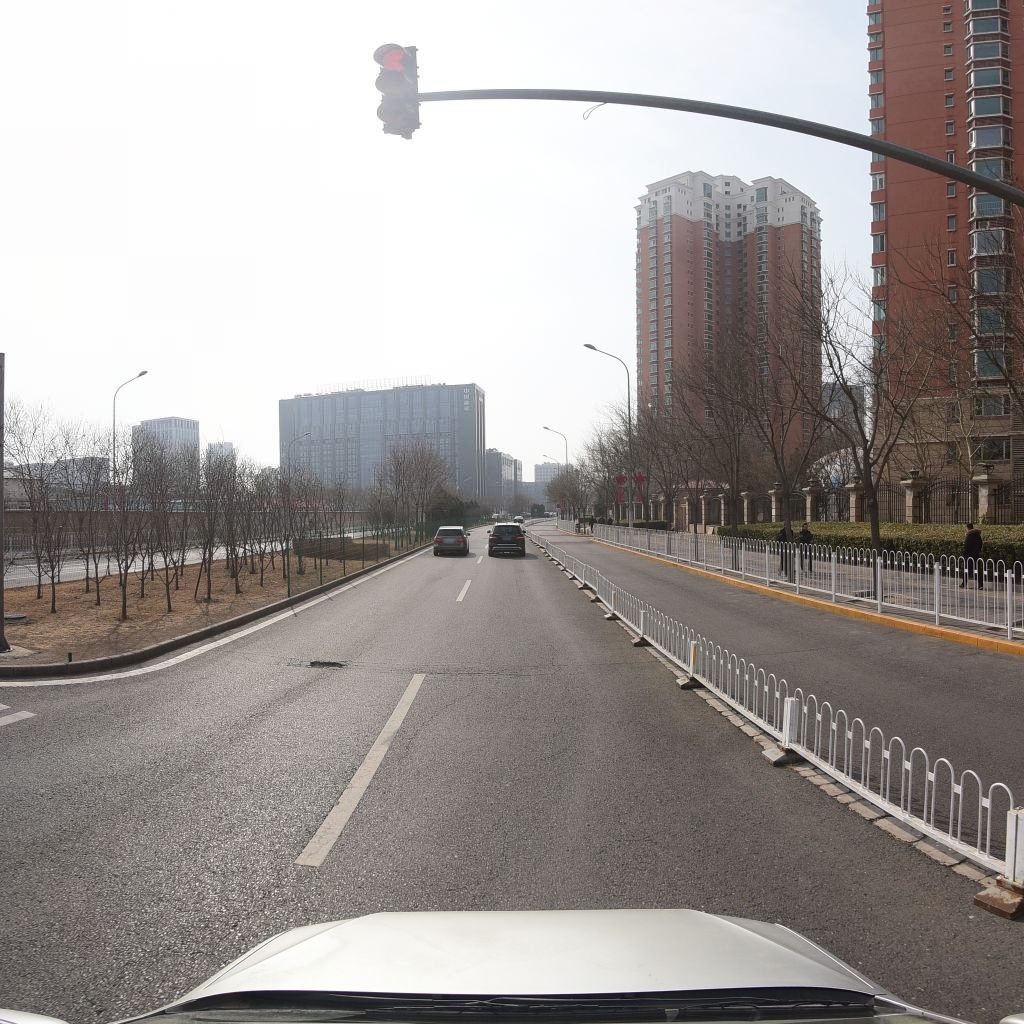
Region: Fengtai
Road damage annotations: alligator crack, longitudinal crack, pothole, transverse crack, transverse crack